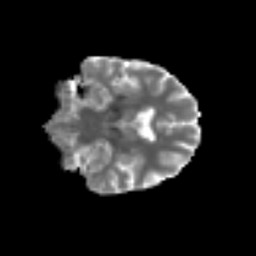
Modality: MD
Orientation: coronal
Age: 67
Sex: female
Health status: ill
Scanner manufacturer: siemens
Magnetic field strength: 3 T
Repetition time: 8.7 s
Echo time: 0.11 s